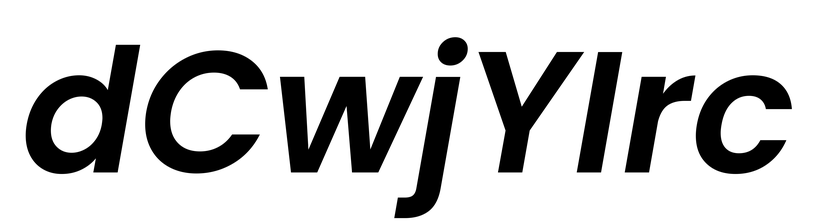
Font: Poppins-SemiBoldItalic